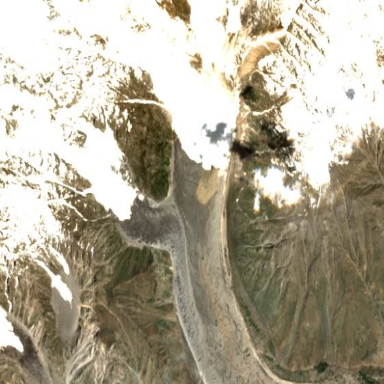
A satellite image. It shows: Majestic glacier in the distance.